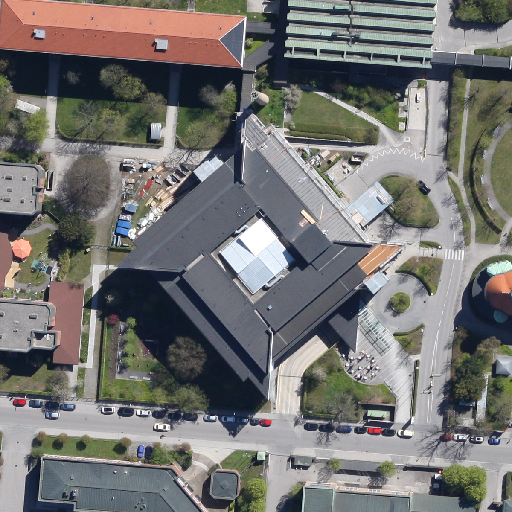
Referring expression: unpaved road